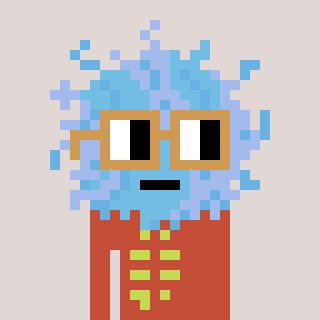
a pixel art character with square brown glasses, a lint-shaped head and a rust-colored body on a warm background